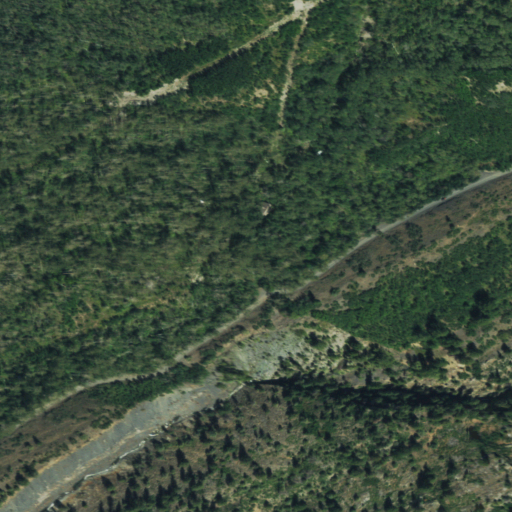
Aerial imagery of mountain in Colorado named Daniels Hill containing deciduous forest, evergreen forest, open development, shrub, low intensity development, and medium intensity development